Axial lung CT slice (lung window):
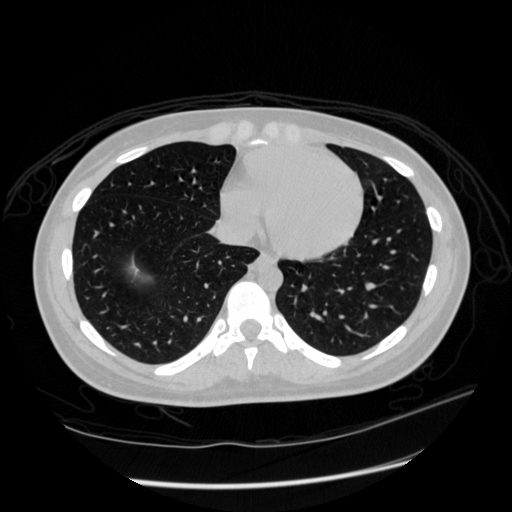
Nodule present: no